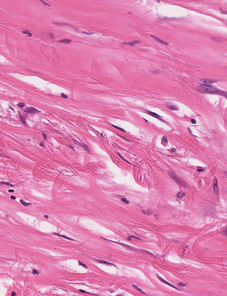
Tumor epithelial tissue: no
Tumor-associated stroma tissue: yes
Normal tissue: no